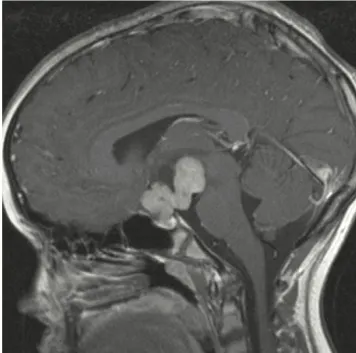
MRI of Case 1 (suprasellar germinoma). (A and B) representative sagittal and coronal views, respectively, at the time of presentation.
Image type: radiology (mri)